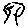
Label: tree